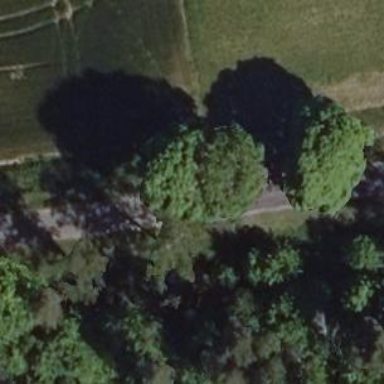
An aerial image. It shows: Row of broadleaved trees.